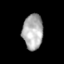
Tissue: skin
Cell type: Epithelial cells
Senescence score: 0.8976
Nuclear area (px): 701
Mean DAPI intensity: 174.077